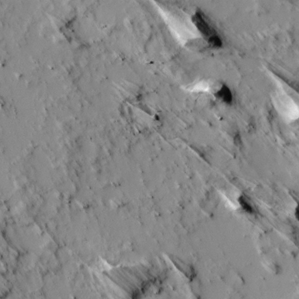
Label: non_frost